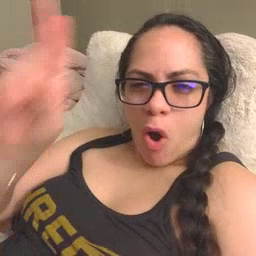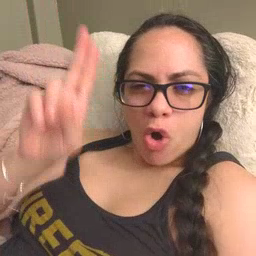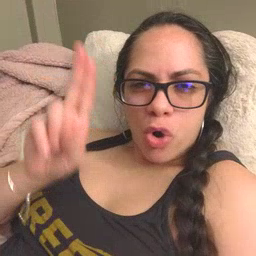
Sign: uncle